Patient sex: F
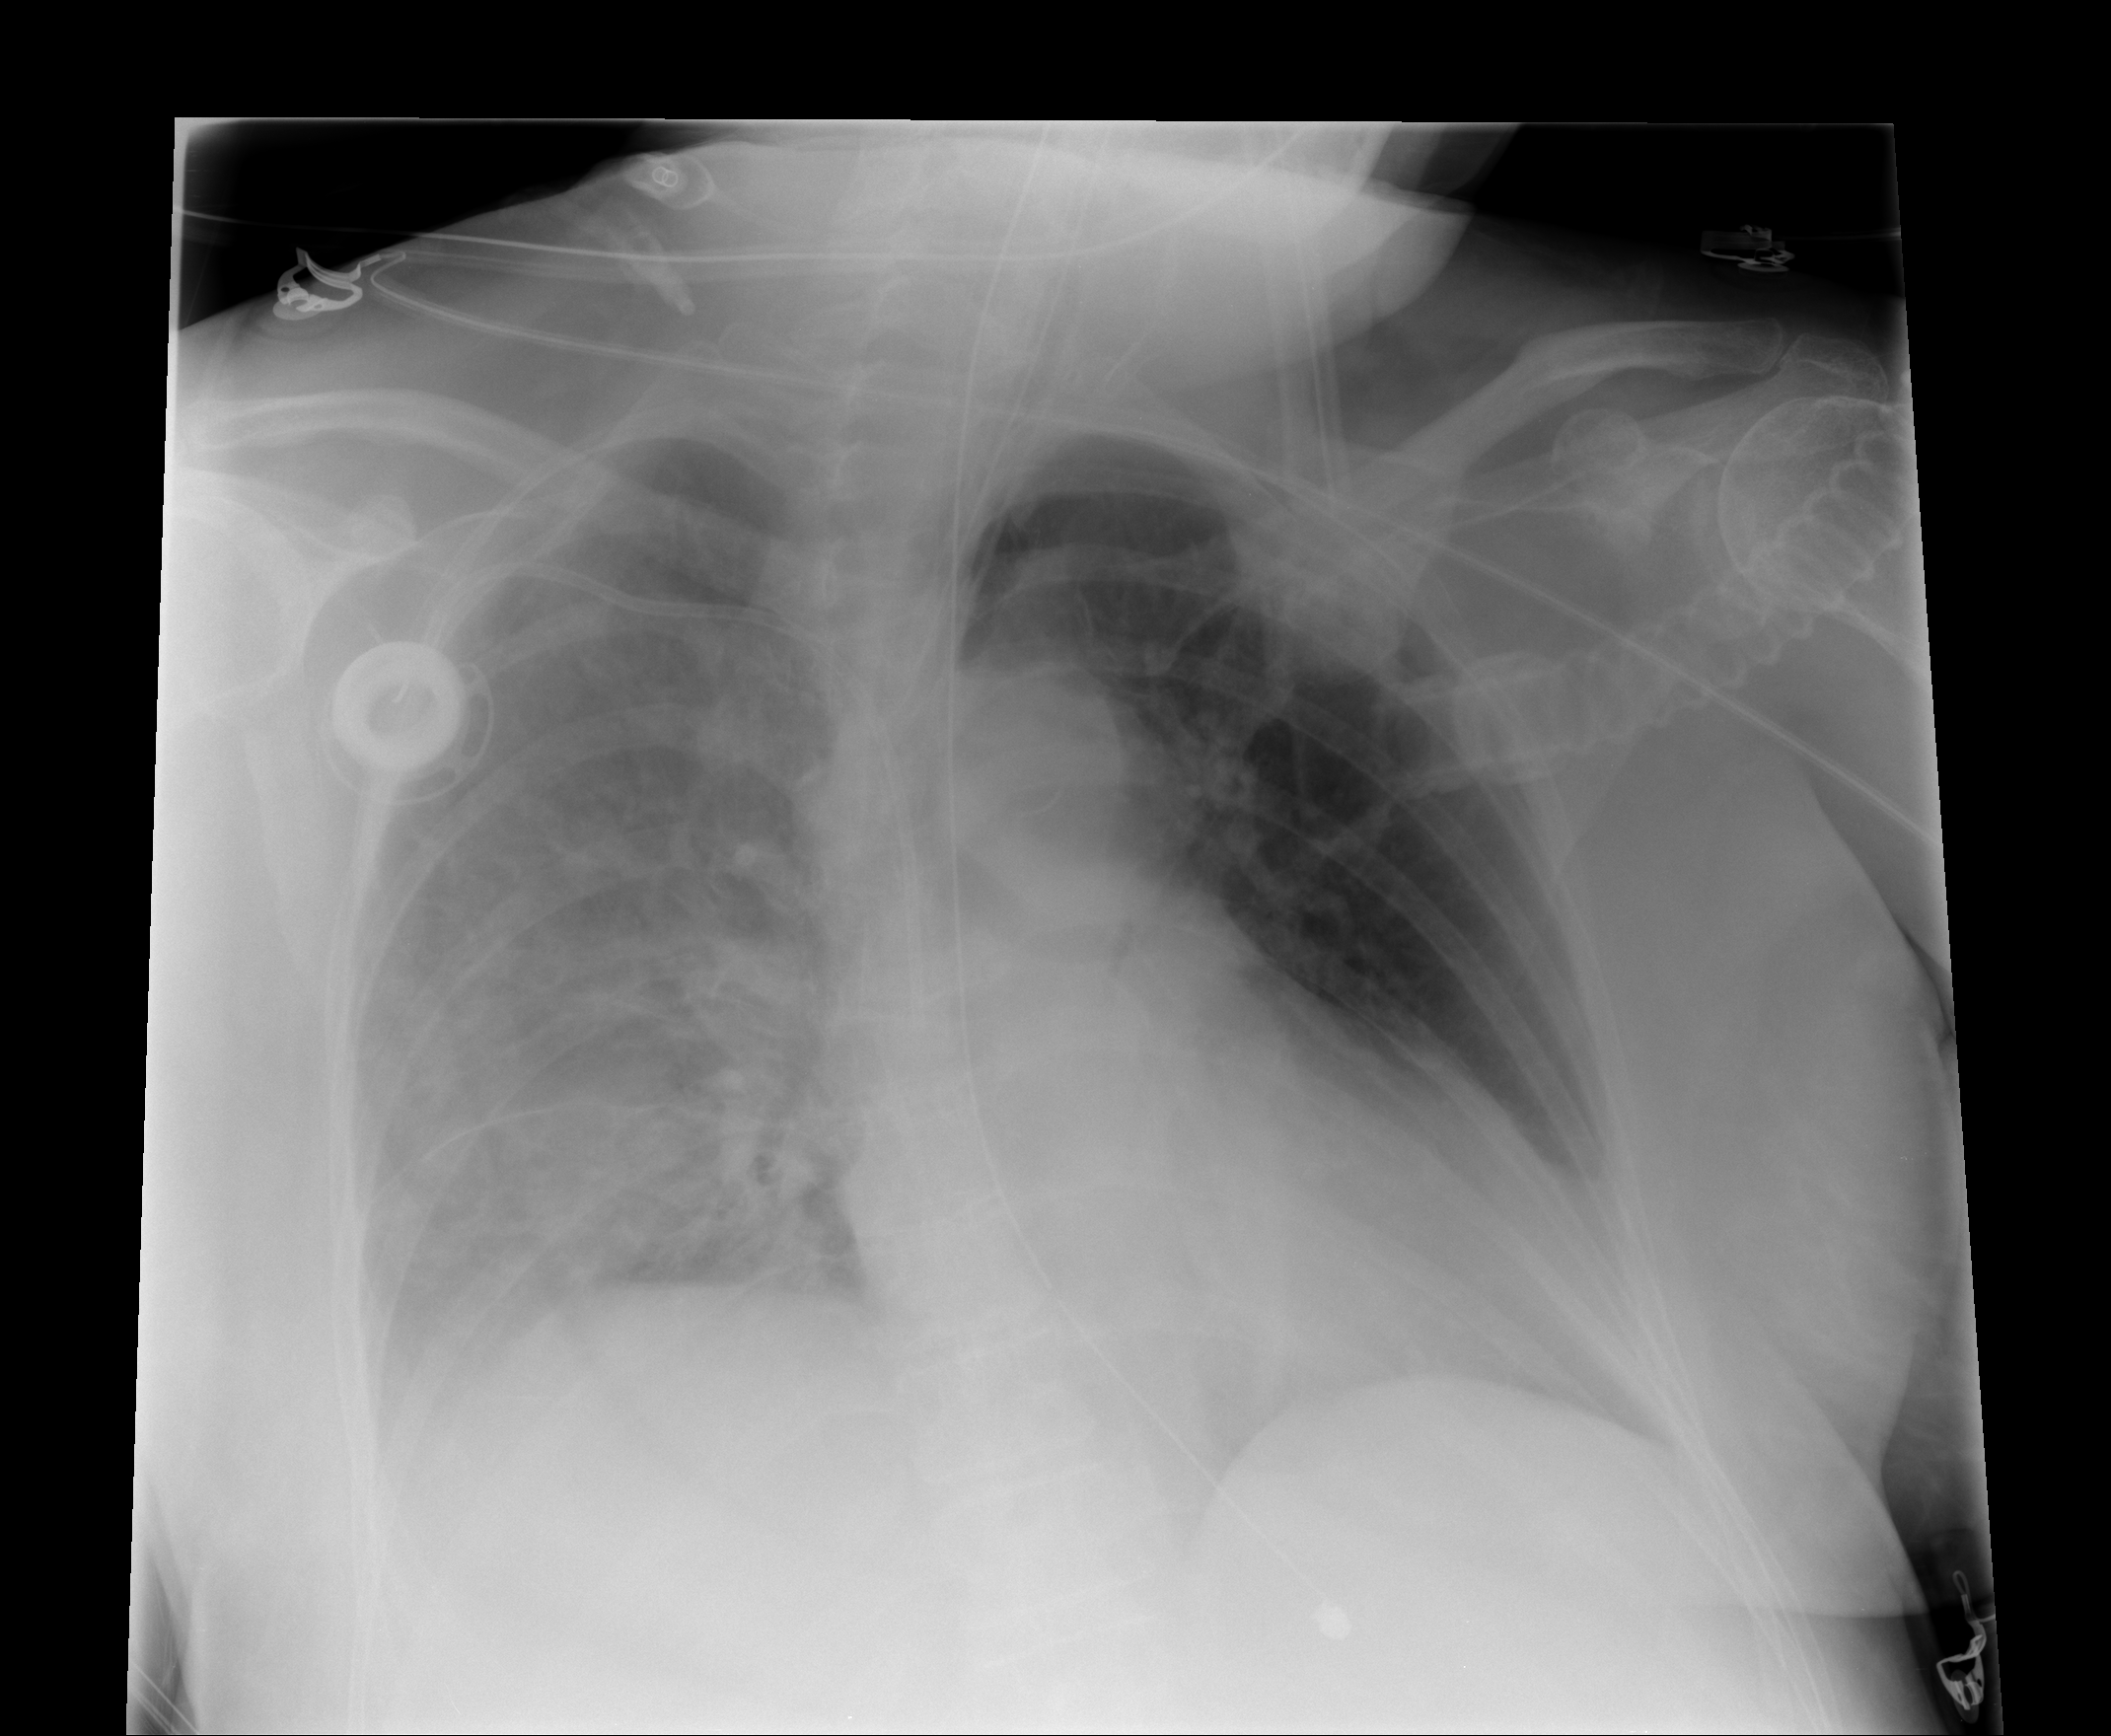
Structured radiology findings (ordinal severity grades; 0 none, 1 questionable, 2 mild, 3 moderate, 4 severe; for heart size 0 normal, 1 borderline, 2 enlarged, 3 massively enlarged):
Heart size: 0
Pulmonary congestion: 2
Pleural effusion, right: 0
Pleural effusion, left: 0
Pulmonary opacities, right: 2
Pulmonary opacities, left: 0
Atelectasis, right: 2
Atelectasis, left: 0